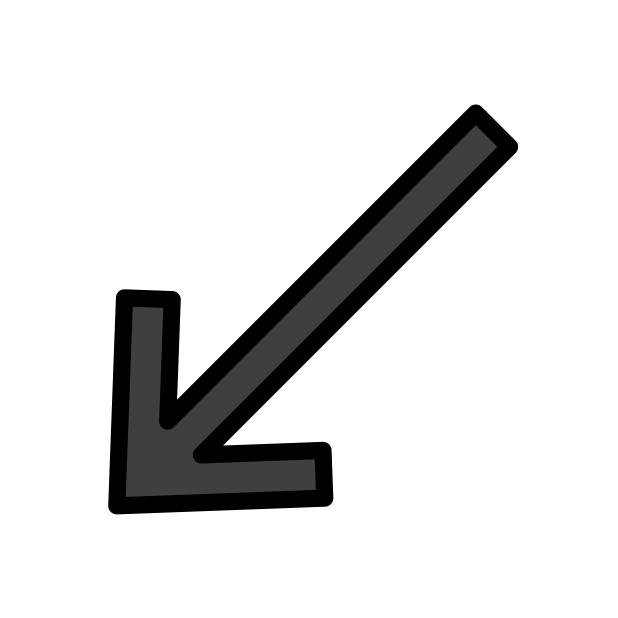
down-left arrow